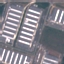
Label: Industrial